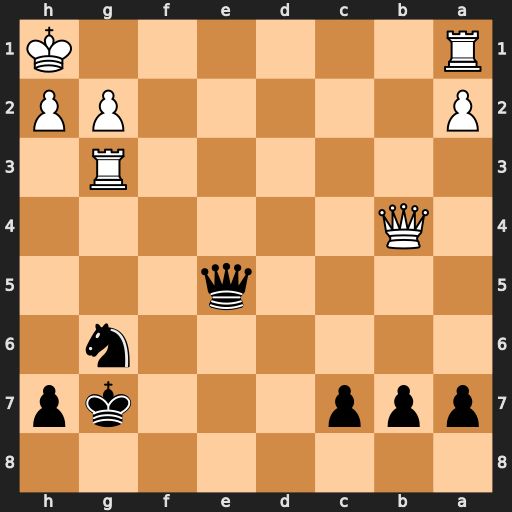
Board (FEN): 8/ppp3kp/6n1/4q3/1Q6/6R1/P5PP/R6K
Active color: b
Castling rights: -
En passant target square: -
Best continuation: Qxa1+ Qb1 Qxb1#